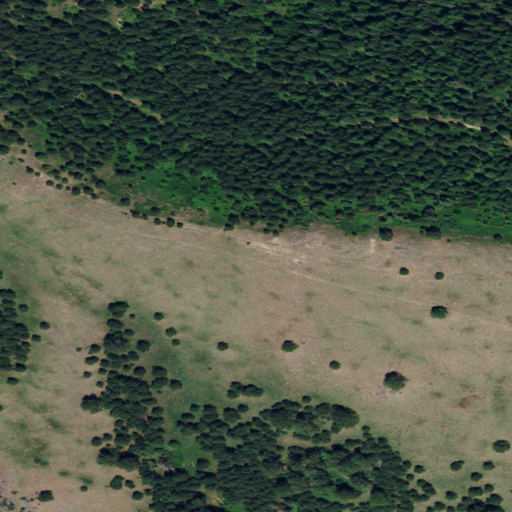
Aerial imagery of ridge(s) in Idaho named Mud Springs Ridge containing evergreen forest, grassland, and shrub